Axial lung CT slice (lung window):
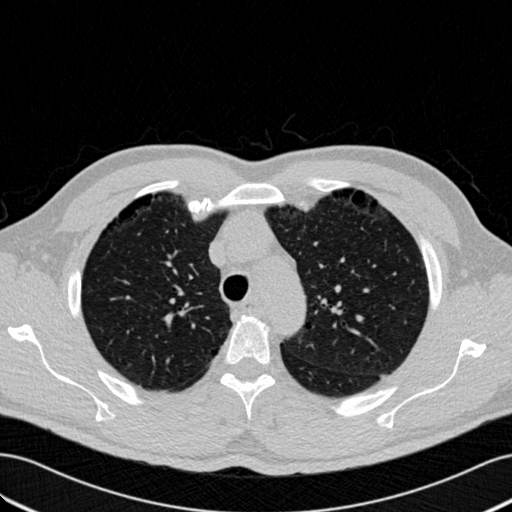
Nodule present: no